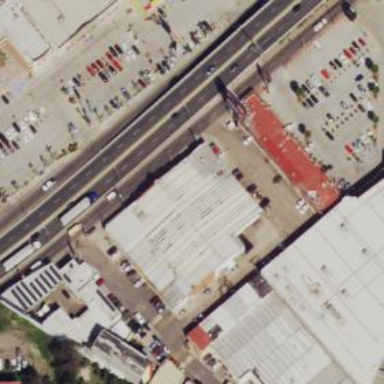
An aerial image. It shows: Commercial building.